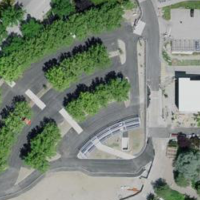
EUNIS habitat code: 55
Species observed at this site:
Daucus carota
Geranium sanguineum